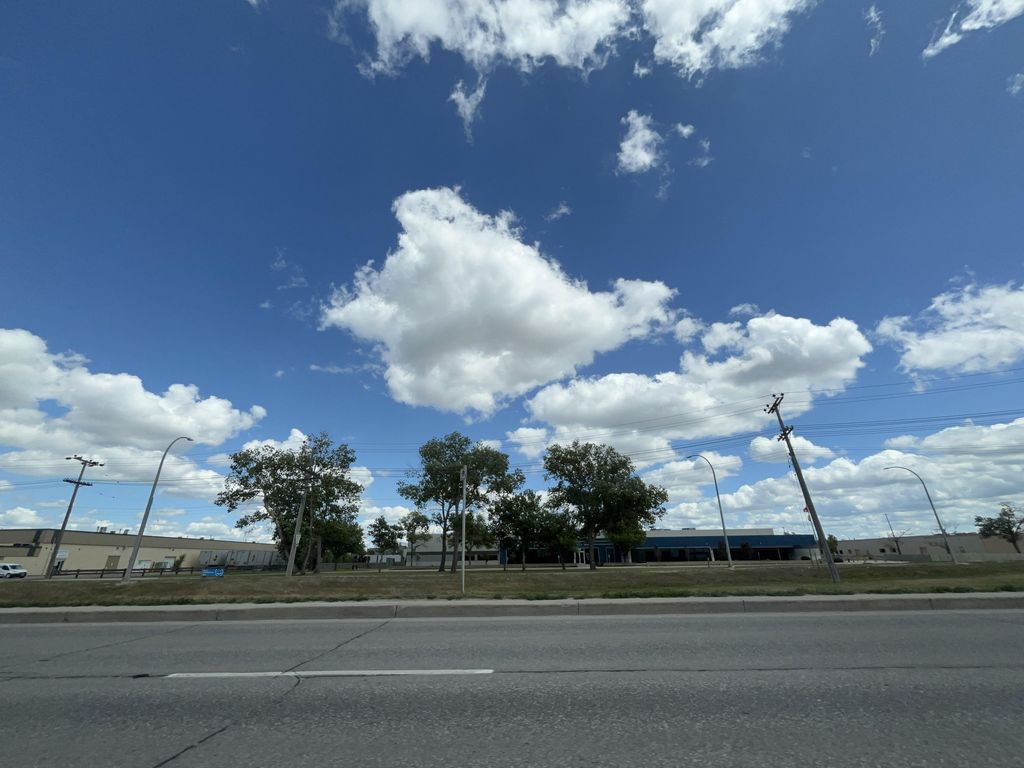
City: winnipeg